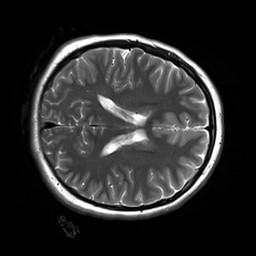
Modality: T2w
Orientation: axial
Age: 26
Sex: female
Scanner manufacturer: siemens
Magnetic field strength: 3 T
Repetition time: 8.53 s
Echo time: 0.091 s